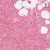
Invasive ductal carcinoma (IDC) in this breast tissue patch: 0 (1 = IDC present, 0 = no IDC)